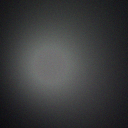
Screen state: off